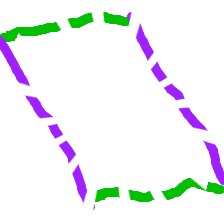
Shape: parallelogram